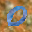
Label: 0